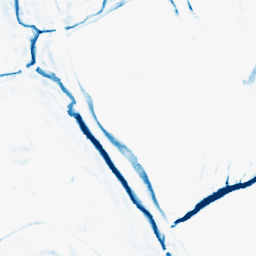
Category: morphological
Decomposition family: morphological_rect
Decomposition parameters: operation: closing
width: 10
height: 10
Upsampling method: sinc_hamming
Upsampling parameters: scale: 4
kernel_size: 8
Upsampling scale: 4